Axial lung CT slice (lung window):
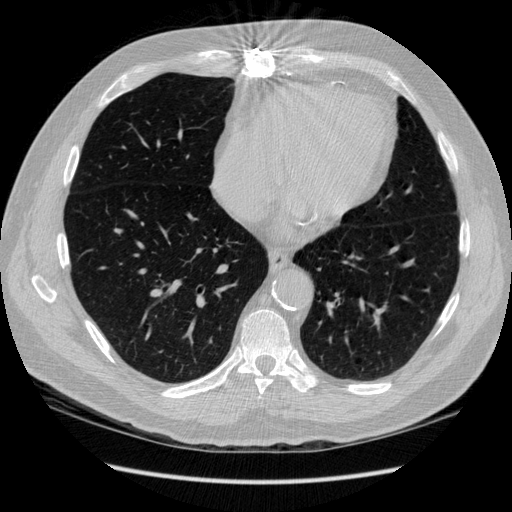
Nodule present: no